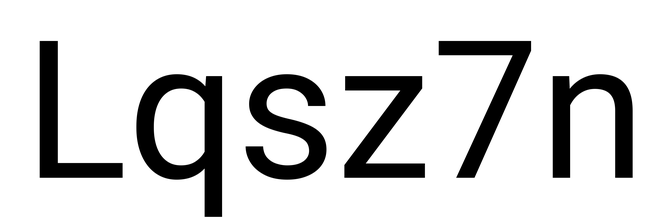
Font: Roboto_Regular